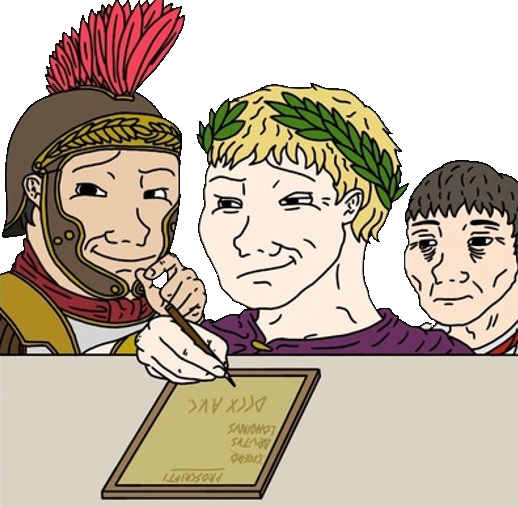
Label: 5_Smugjak